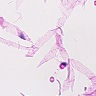
Metastatic tissue present: no